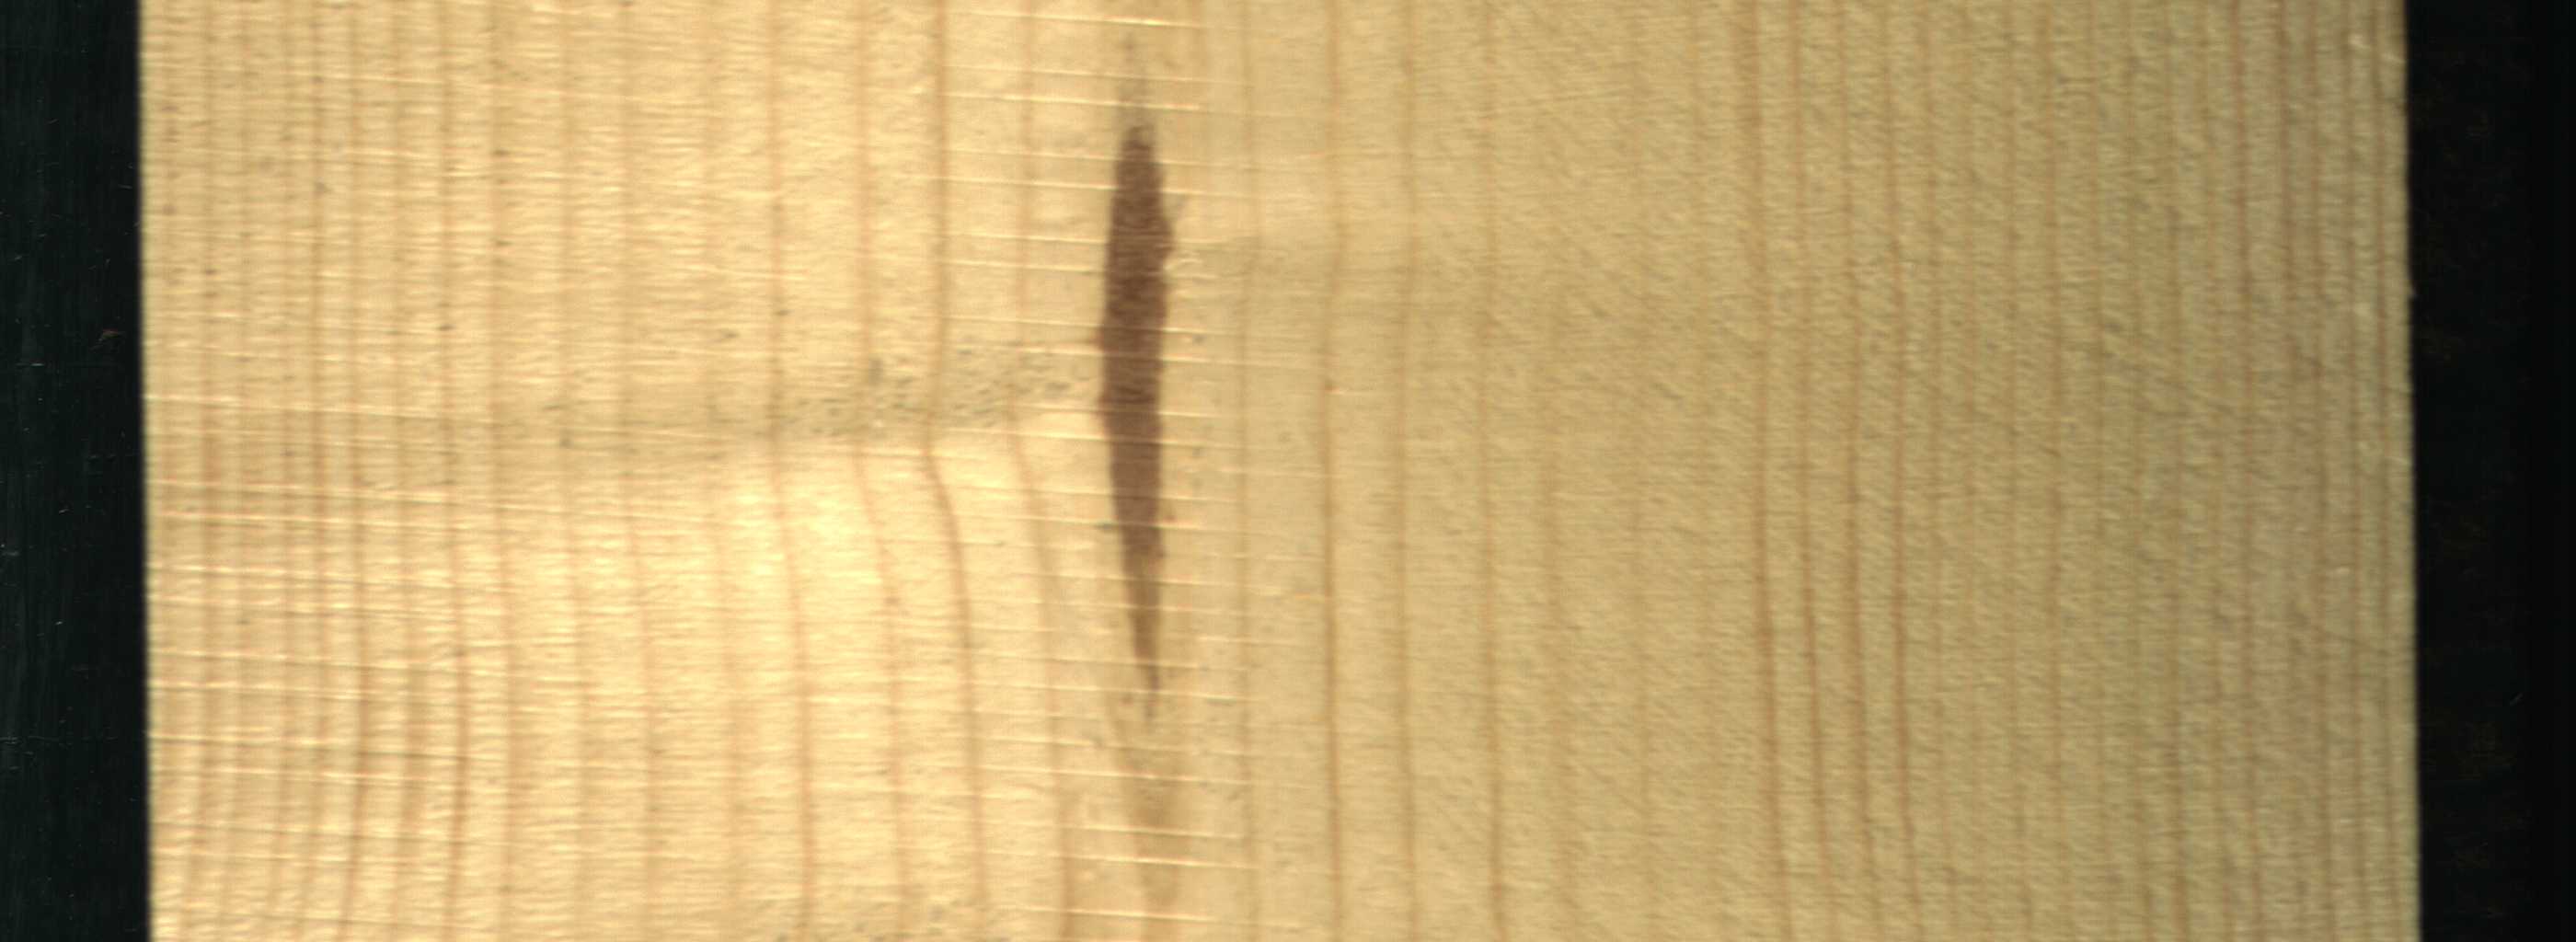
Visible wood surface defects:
Marrow